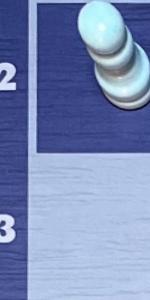
Label: Empty